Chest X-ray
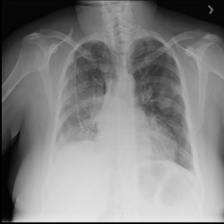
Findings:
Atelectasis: negative
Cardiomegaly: negative
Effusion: negative
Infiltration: negative
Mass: negative
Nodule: negative
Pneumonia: negative
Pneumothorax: negative
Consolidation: negative
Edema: negative
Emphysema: negative
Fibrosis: negative
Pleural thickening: negative
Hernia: negative